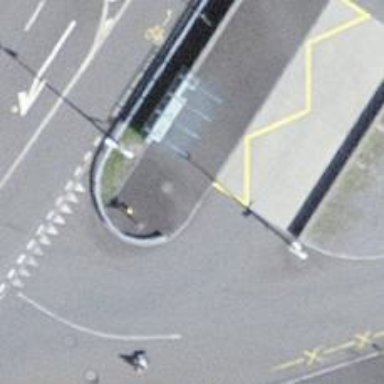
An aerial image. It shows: Platform for public transport. The platform is located by the road.